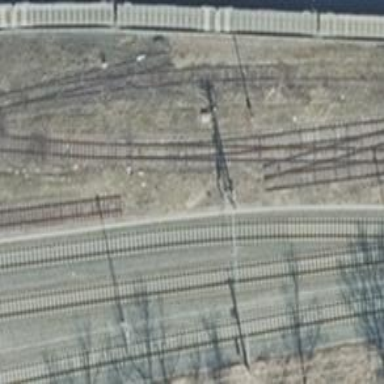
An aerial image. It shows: Abandoned railway yard.